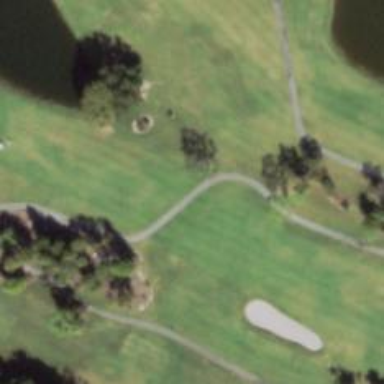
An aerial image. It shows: Golf cartpath that is also road path.